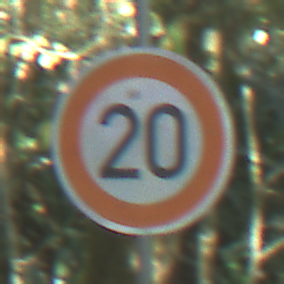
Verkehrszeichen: Geschwindigkeit20
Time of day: Midday
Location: Outdoor (Nature)
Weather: Clear
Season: NotSpecified
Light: Natural